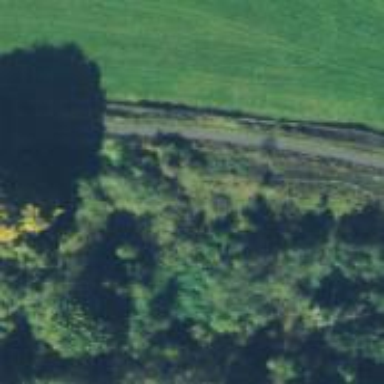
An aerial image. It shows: Abandoned railway converted into cycleway. The note mentions that the railway now serves as rail-trail.